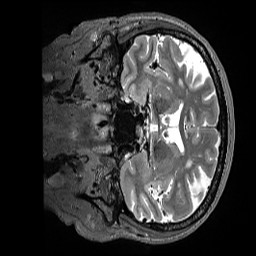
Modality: T2w
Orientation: coronal
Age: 59
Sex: female
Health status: ill
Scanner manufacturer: siemens
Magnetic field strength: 3 T
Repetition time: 3.2 s
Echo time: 0.564 s